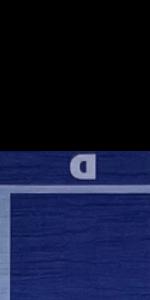
Label: Empty